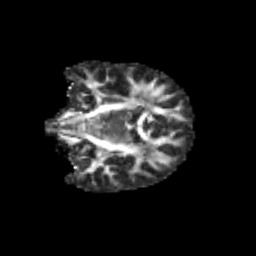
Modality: FA
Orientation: coronal
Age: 12
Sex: male
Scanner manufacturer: siemens
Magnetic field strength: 3 T
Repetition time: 3.8 s
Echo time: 0.07 s